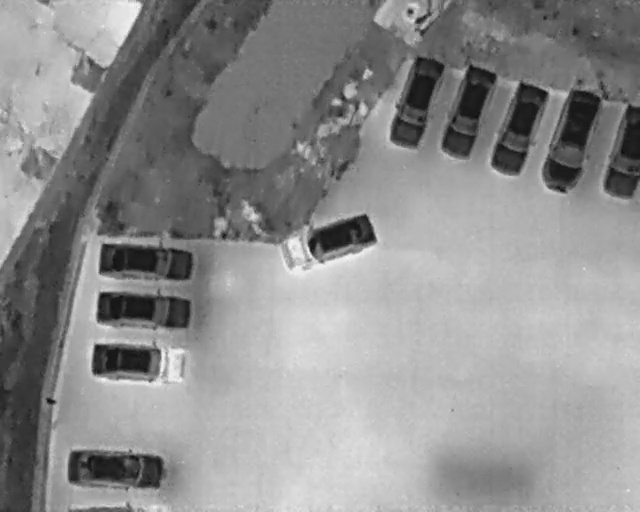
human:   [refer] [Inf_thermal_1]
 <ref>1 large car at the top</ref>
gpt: <box>[[57, 16, 72, 23, 17]]</box>

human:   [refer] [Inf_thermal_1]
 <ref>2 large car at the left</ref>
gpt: <box>[[19, 40, 25, 60, 2], [18, 50, 25, 70, 2]]</box>

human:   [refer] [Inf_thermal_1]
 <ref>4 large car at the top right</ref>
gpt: <box>[[65, 18, 81, 25, 18], [73, 21, 88, 28, 20], [80, 22, 97, 32, 19], [88, 25, 104, 33, 2]]</box>

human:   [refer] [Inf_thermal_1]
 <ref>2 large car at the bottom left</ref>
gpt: <box>[[18, 60, 25, 80, 2], [14, 81, 21, 101, 2]]</box>